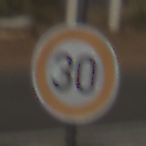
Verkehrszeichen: Geschwindigkeit30
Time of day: MorningAfternoon
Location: Outdoor (Nature)
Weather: Clear
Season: NotSpecified
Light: Natural